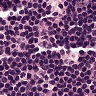
Metastatic tissue present: no